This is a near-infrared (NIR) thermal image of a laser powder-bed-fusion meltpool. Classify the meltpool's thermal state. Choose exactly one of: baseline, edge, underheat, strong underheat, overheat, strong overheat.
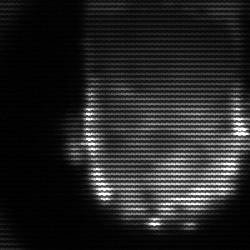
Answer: baseline